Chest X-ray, AP view. Patient: 46 years old, sex M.
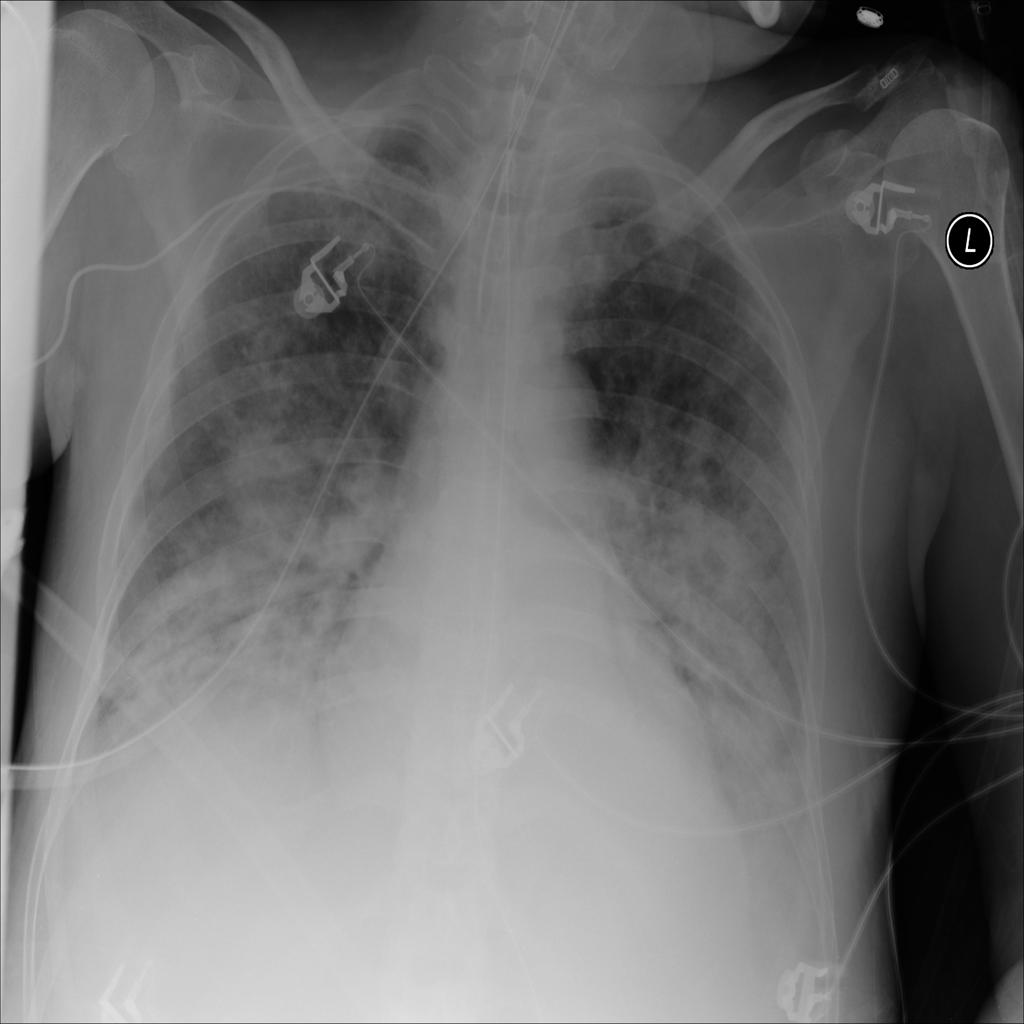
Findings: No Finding